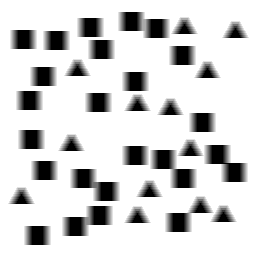
Squares: 25
Triangles: 13
Stars: 0
Total shapes: 38